Question: I have a rather strange application where I will get the words/symbols at runtime and wont know them in advance. I need to display them and word wrap the text when it is too wide for the display.
I am a little unsure what layout I should be using for this functionally but any hints would be greatly appreciated. It would be nice if I could just add them to the card view and let it sort out the wrapping. Is there a way to do this?
The code below should have displayed "This is a sentence put together dynamically at runtime".

activity_main.xml
'''
<?xml version="1.0" encoding="utf-8"?>
<android.support.constraint.ConstraintLayout xmlns:android="http://schemas.android.com/apk/res/android"
xmlns:app="http://schemas.android.com/apk/res-auto"
xmlns:tools="http://schemas.android.com/tools"
android:layout_width="match_parent"
android:layout_height="match_parent"
tools:context=".MainActivity">
<android.support.v7.widget.CardView
android:id="@+id/card"
android:layout_width="match_parent"
android:layout_height="match_parent"
app:cardCornerRadius="40dp"
android:layout_centerHorizontal="true"
android:innerRadius="0dp"
android:shape="ring"
android:thicknessRatio="1.9"
app:contentPadding="13dp"
>
<LinearLayout
android:id="@+id/layout"
android:layout_width="match_parent"
android:layout_height="match_parent"
android:orientation="horizontal">
</LinearLayout>
</android.support.v7.widget.CardView>
</android.support.constraint.ConstraintLayout>
'''
MainActivity.java
'''
LinearLayout ll = (LinearLayout)findViewById(R.id.layout);
ImageView ivThis = new ImageView(MainActivity.this);
ivThis.setImageResource(R.drawable.word_this);
ll.addView(ivThis);
ImageView ivIs = new ImageView(MainActivity.this);
ivIs.setImageResource(R.drawable.word_is);
ll.addView(ivIs);
ImageView ivA = new ImageView(MainActivity.this);
ivA.setImageResource(R.drawable.word_a);
ll.addView(ivA);
ImageView ivSentance = new ImageView(MainActivity.this);
ivSentance.setImageResource(R.drawable.word_sentance);
ll.addView(ivSentance);
ImageView ivPut = new ImageView(MainActivity.this);
ivPut.setImageResource(R.drawable.word_put);
ll.addView(ivPut);
ImageView ivTogether = new ImageView(MainActivity.this);
ivTogether.setImageResource(R.drawable.word_together);
ll.addView(ivTogether);
ImageView ivDynamically = new ImageView(MainActivity.this);
ivDynamically.setImageResource(R.drawable.word_dynamically);
ll.addView(ivDynamically);
ImageView ivAt = new ImageView(MainActivity.this);
ivAt.setImageResource(R.drawable.word_at);
ll.addView(ivAt);
ImageView ivRuntime = new ImageView(MainActivity.this);
ivDynamically.setImageResource(R.drawable.word_runtime);
ll.addView(ivRuntime);
'''
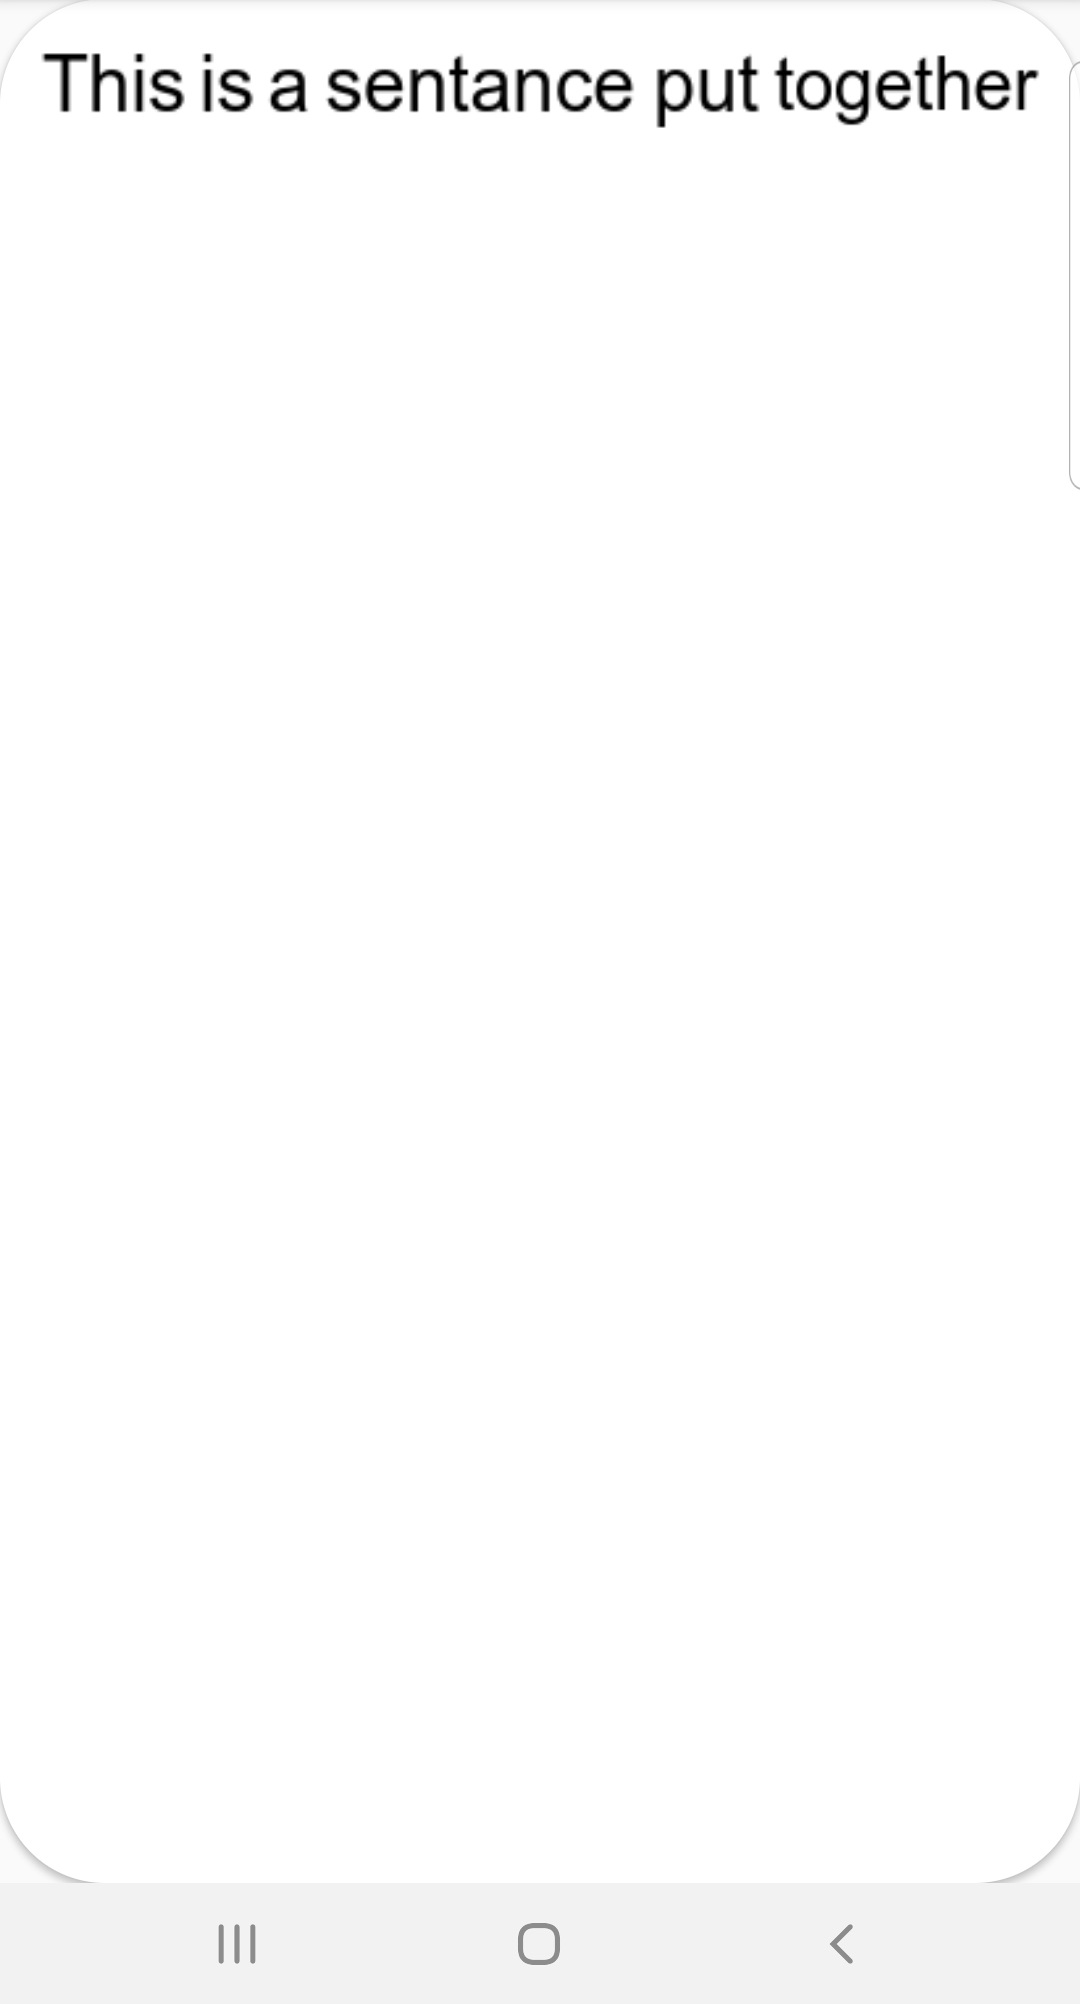
Answer: Hopefully this helps someone else out. Below is how I got the functionality i was looking for.
Gradle
'''
dependencies {
implementation 'com.google.android:flexbox:1.1.0'
}
'''
XML
'''
<com.google.android.flexbox.FlexboxLayout
xmlns:android="http://schemas.android.com/apk/res/android"
xmlns:app="http://schemas.android.com/apk/res-auto"
android:layout_width="match_parent"
android:layout_height="match_parent"
app:flexWrap="wrap"
app:alignItems="stretch"
app:alignContent="stretch" >
</com.google.android.flexbox.FlexboxLayout>
'''